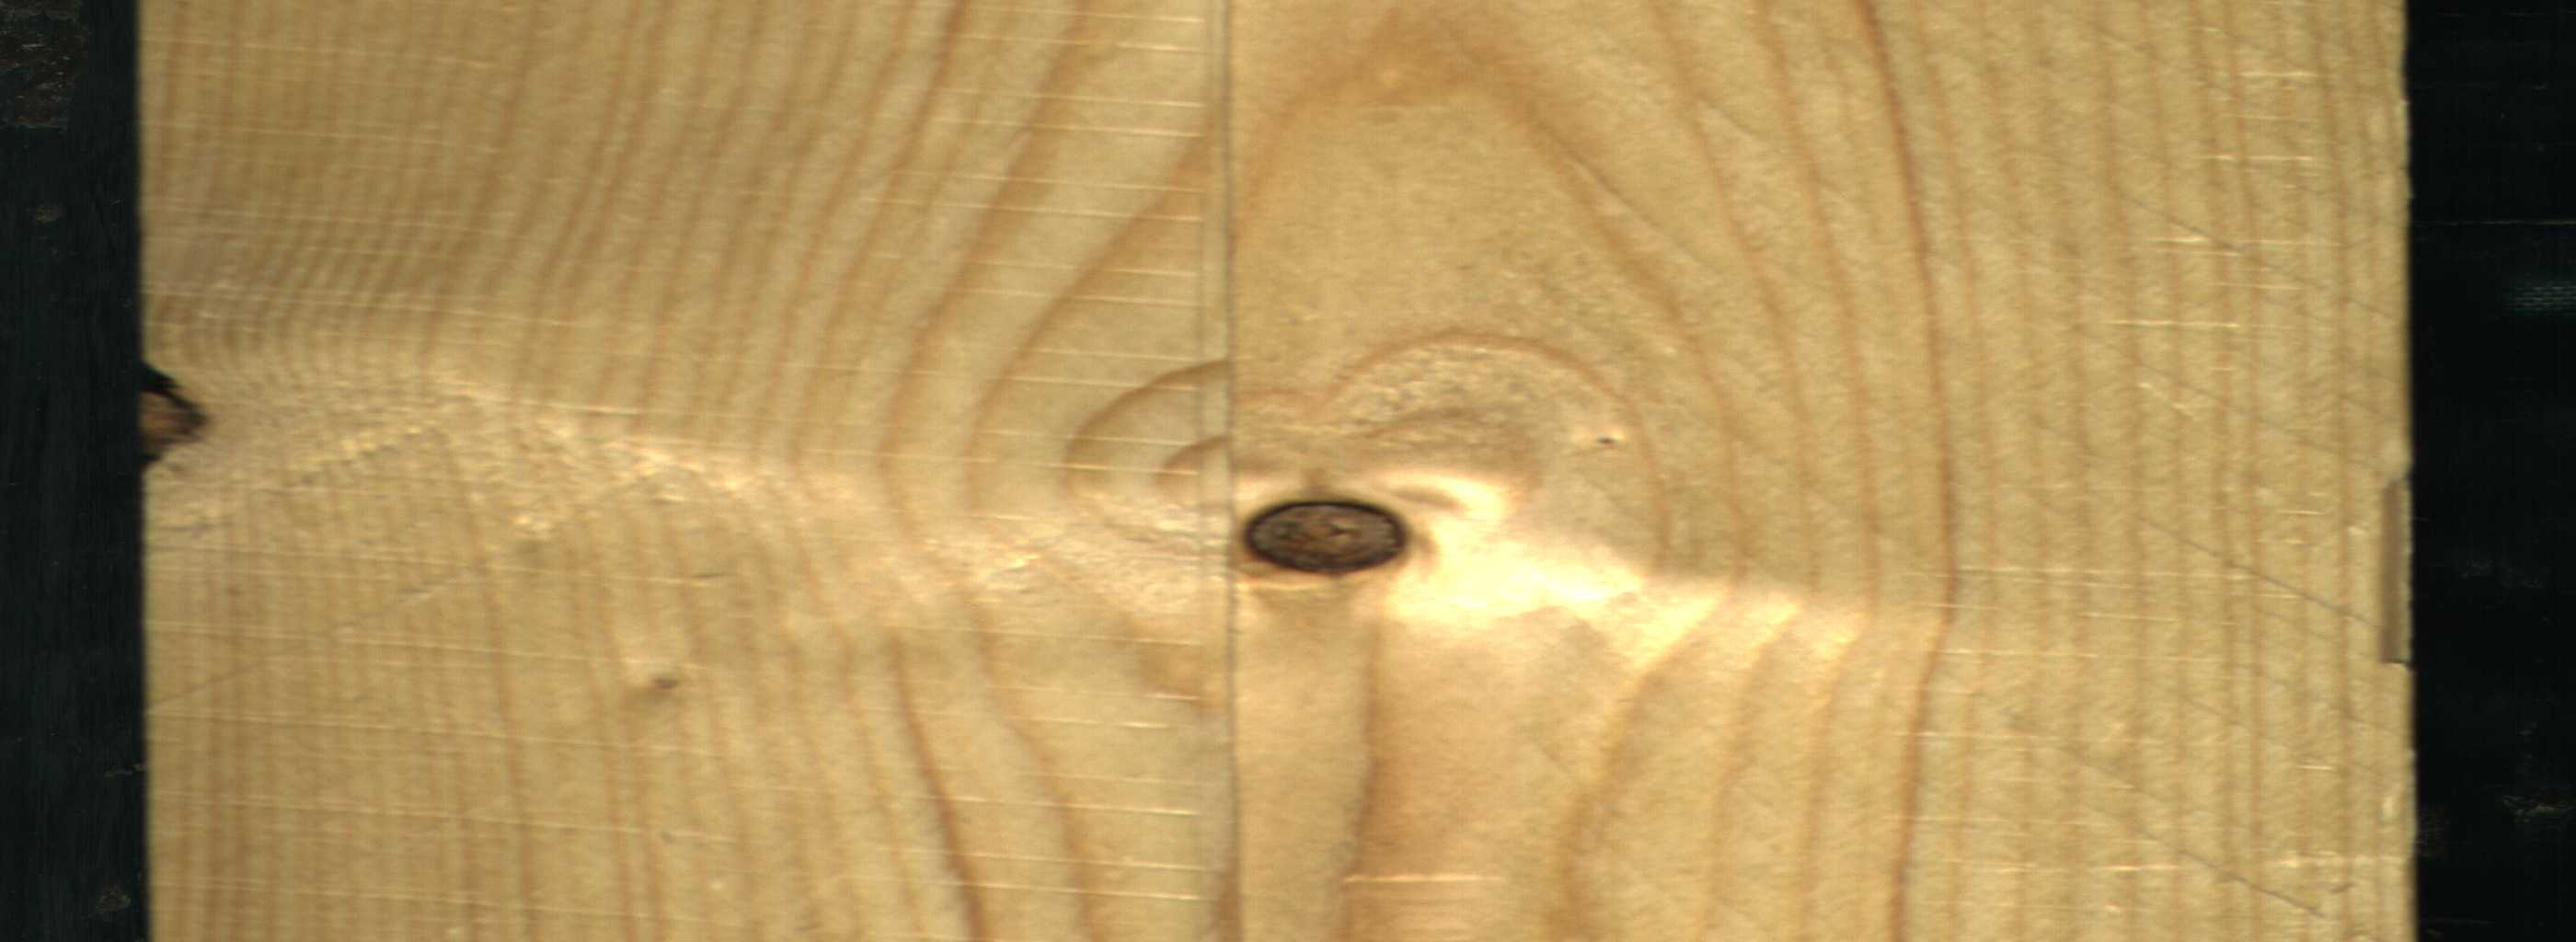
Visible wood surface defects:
Dead_Knot
Dead_Knot